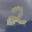
Label: 2